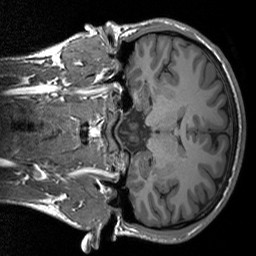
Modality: T1w
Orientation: coronal
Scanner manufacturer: siemens
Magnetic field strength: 3 T
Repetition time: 1.76 s
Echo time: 0.0022 s